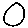
Label: circle